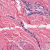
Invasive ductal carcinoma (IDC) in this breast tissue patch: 0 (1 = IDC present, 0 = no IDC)